Question: I have found $system resource group on cost analysis and it has some amount charged. But I couldn't find the resource or any log regarding the resource.
What is this $system resource and how its created. How to get logs of it.

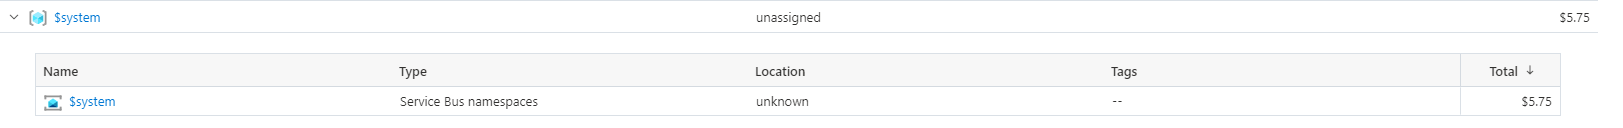
Answer: see -> <URL>
> Azure Service Bus recently upgraded the billing components. Because of this change, if you have a Service Bus Standard namespace, you may see line items for the resource '/subscriptions/<azure_subscription_id>/resourceGroups/$system/providers/Microsoft.ServiceBus/namespaces/$system' under resource group '$system'.
These charges represent the base charge per Azure subscription that has provisioned a Service Bus Standard namespace.
It's important to note that these charges aren't new, that is, they existed in the previous billing model too. The only change is that they're now listed under '$system'. It's done because of constraints in the new billing system that groups subscription level charges, not tied to a specific resource, under the '$system' resource ID.